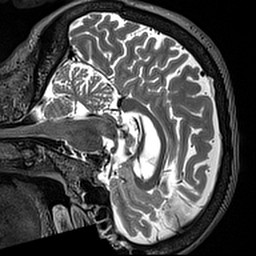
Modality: T2w
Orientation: sagittal
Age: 76
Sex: female
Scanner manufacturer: siemens
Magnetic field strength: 3 T
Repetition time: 3.2 s
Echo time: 0.567 s